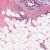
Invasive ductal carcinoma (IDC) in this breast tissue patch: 0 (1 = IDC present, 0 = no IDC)